Question: when i run this code in the oncreate method :
'''
Picasso.with(this).load("http://i.imgur.com/DvpvklR.png").into(image);
'''
I got these errors:
- - - - - - - - - - - - - - - -
please help me !
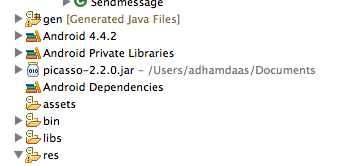
Answer: Either you put it in 'libs' folder and Eclipse will pack it properly for you.
Either you leave it as it is, but go to project properties, Export tab and check the library. This way Eclipse will pack it in the final APK.